Aerial crown-view tile of a tropical tree (Barro Colorado Island, Panama), acquired 20240611:
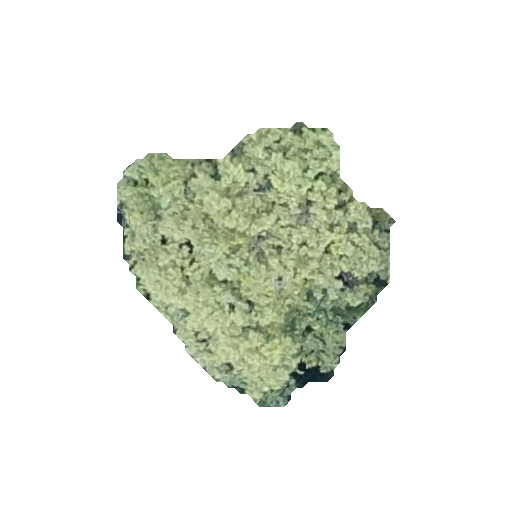
Species: Apeiba membranacea
GBIF accepted scientific name: Apeiba membranacea
Crown area: 82.221 m²